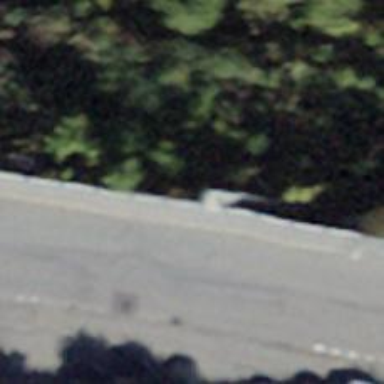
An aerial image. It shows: Metal steps on the road.